Question: I am writing a program in Matlab to detect a circle.
I've already managed to detect shapes such as the square, rectangle and the triangle, basically by searching for corners, and determining what shape it is based on the distance between them. The images are black and white, with black being the background and white the shape, so for me to find the corners I just have to search each pixel in the image until I find a white pixel.
However I just can't figure out how I can identify the circle.
Here it the an example of how a circle input would look like:

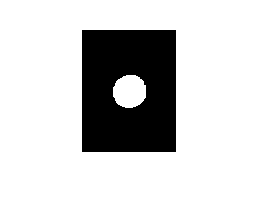
Answer: It is difficult to say what the best method is without more information: for example, whether more than one circle may be present, whether it is always centred in the image, and how resilient the algorithm needs to be to distortions. Also whether you need to determine the location and dimensions of the shape or simply a 'yes'/'no' output.
However a really simple approach, assuming only one circle is present, is as follows:
1. Scan the image from top to bottom until you find the first white pixel at (x1,y1)
2. Scan the image from bottom to top until you find the last white pixel at (x2,y2)
3. Derive the diameter of the suspected circle as y2 - y1
4. Derive the centre of the suspected circle as ((x1+x2)/2, y1+(y2-y1)/2)
5. Now you are able to score each pixel in the image as to whether it matches this hypothetical circle or not. For example, if a pixel is inside the suspected circle, score 0 if it is white and 1 if it black, and vice-versa if it is outside the suspected circle.
6. Sum the pixel scores. If the result is zero then the image contains a perfect circle. A higher score indicates an increasing level of distortion.